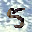
Label: 5